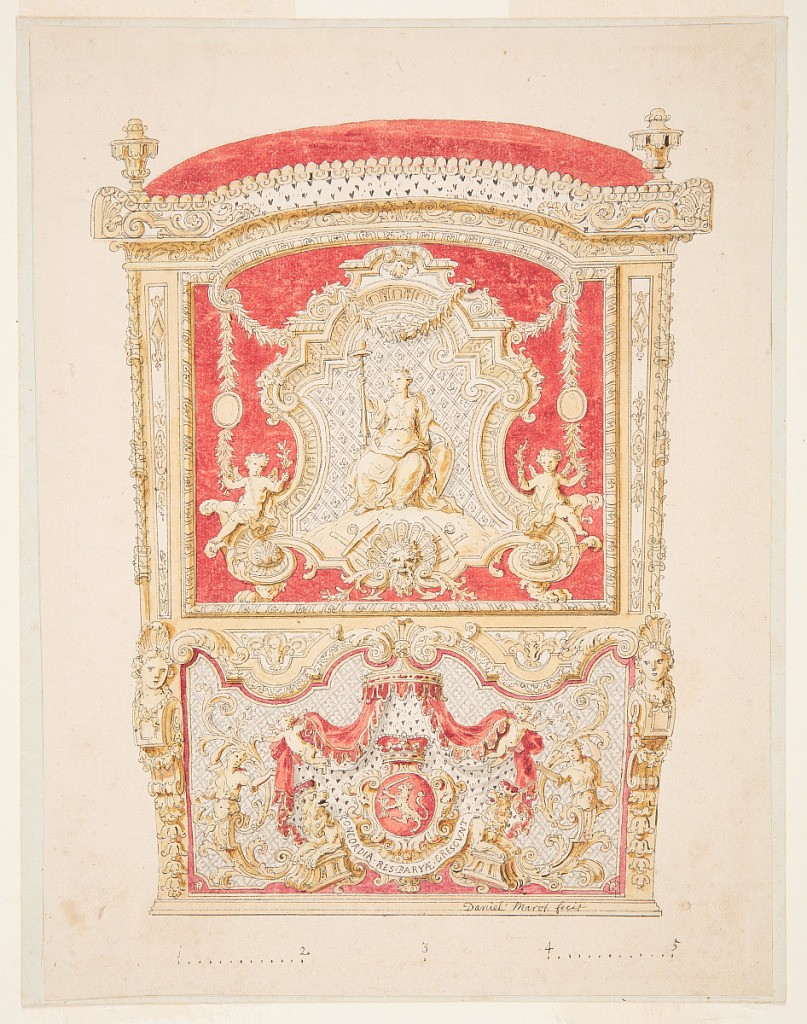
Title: Design for a State Coach or a Sedan Chair
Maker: Daniel Marot, French, active in the Netherlands and England, 1661–1752
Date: before 1695
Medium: Pen and black ink, brush and gray wash and red, sepia and yellow watercolor, graphite on off-white laid paper
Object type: Drawing
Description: Side panel decoration of coach or chair showing the allegorical figure of Peace seated in an elaborate enframement. Below, the arms of Holland.